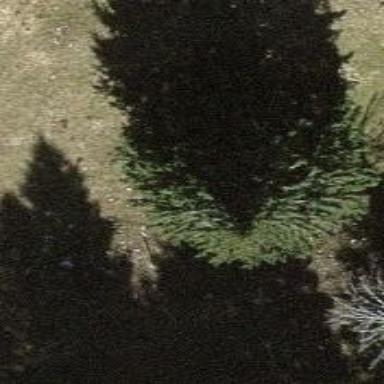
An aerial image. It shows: Beautiful tree in nature.